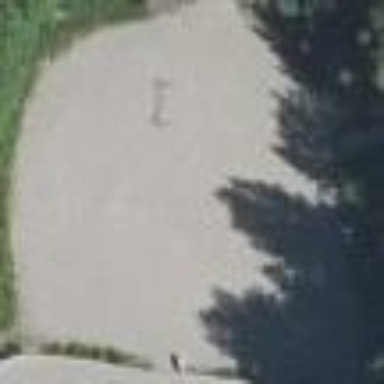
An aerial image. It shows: Pitch with fine gravel surface designated for leisure activities.